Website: crate-barrel
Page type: payment
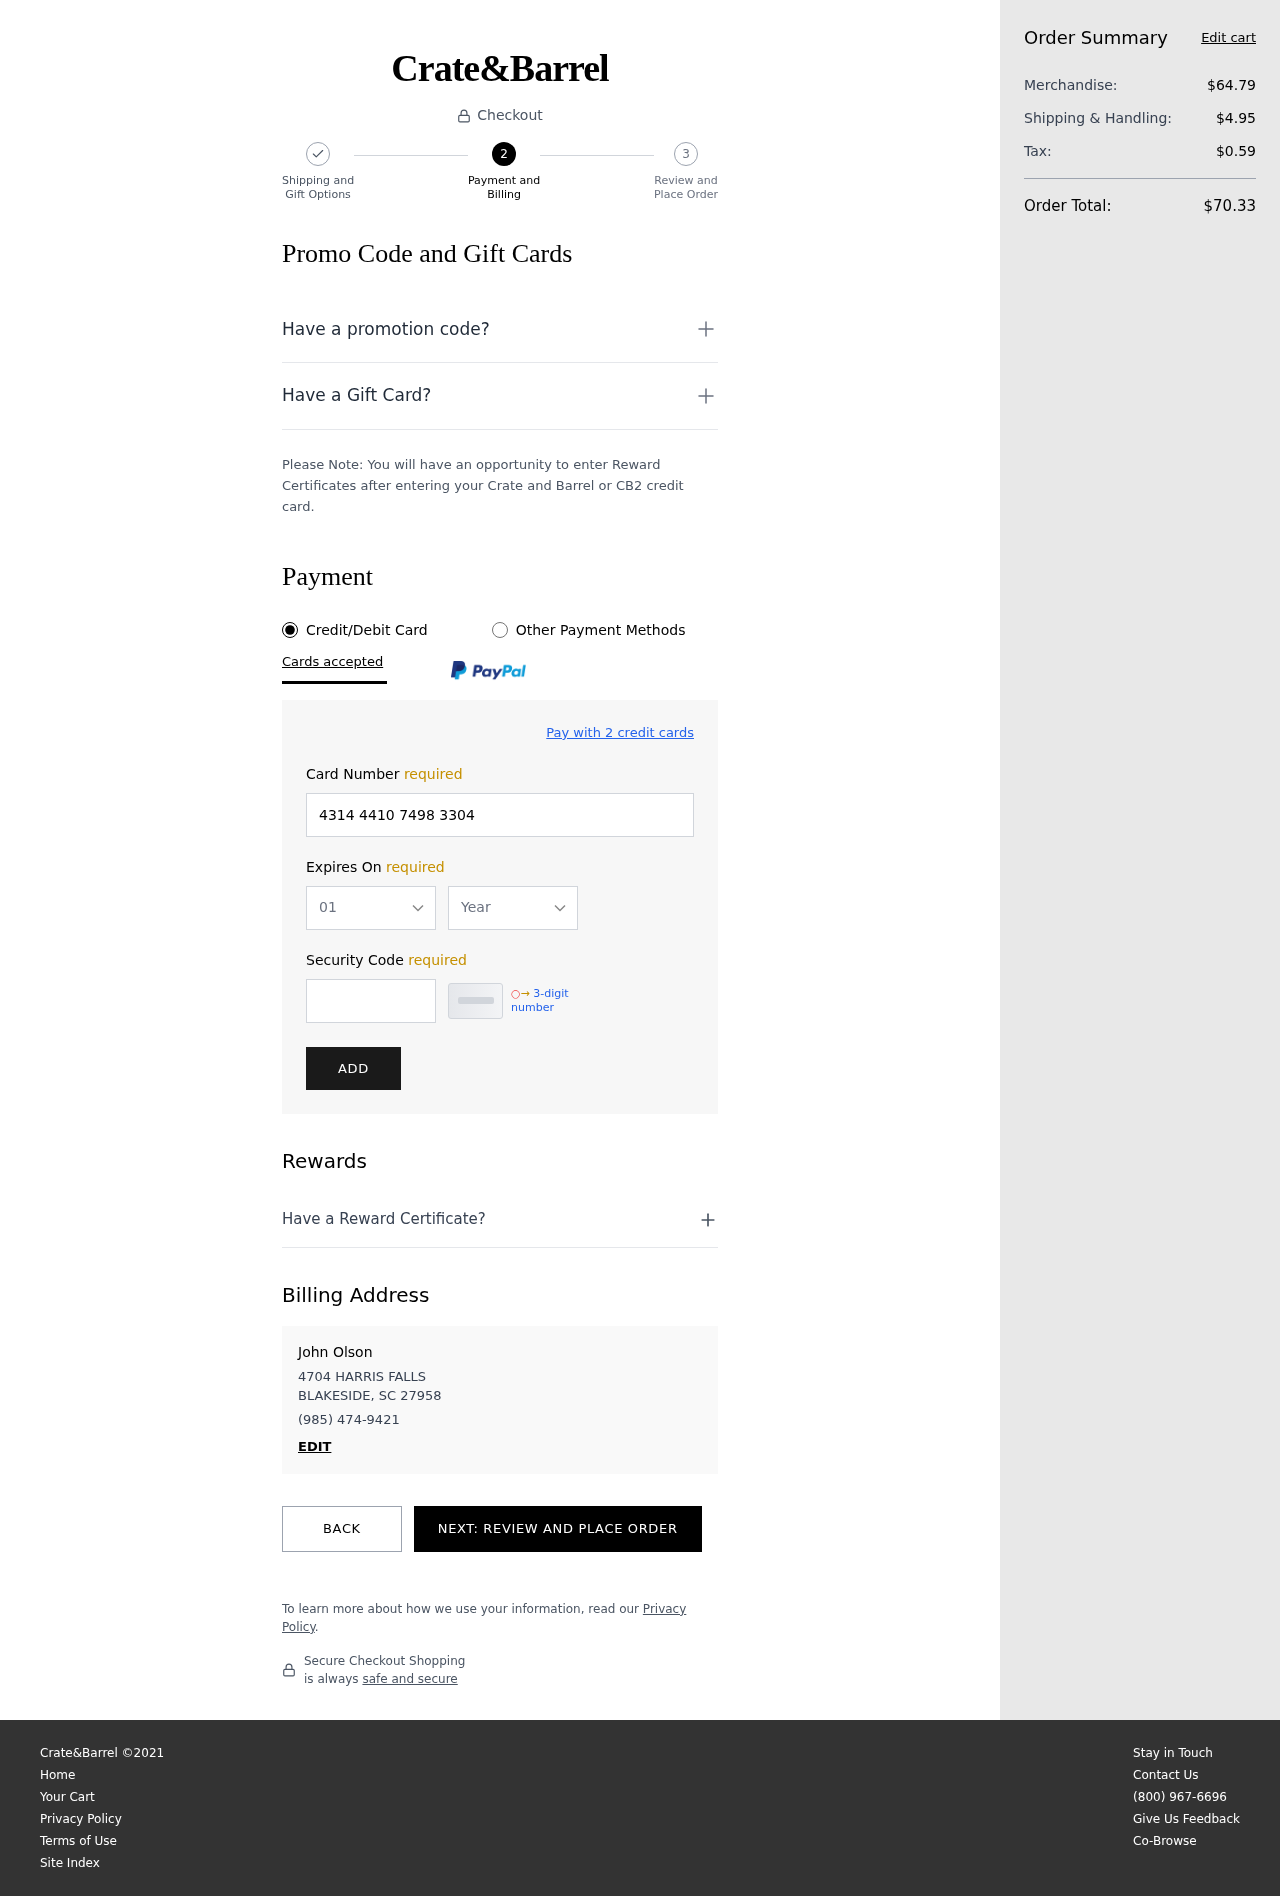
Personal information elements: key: PII_CARD_EXPIRY_MONTH
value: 01
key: PII_CARD_EXPIRY_YEAR
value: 29
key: PII_CITY_STATE_ZIP
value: BLAKESIDE, SC 27958
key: PII_FULLNAME
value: John Olson
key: PII_PHONE
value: (985) 474-9421
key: PII_STREET
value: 4704 HARRIS FALLS
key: PII_CARD_NUMBER
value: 4314 4410 7498 3304
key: PII_CARD_CVV
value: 760
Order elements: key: ORDER_SUBTOTAL
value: $64.79
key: ORDER_SHIPPING_COST
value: $4.95
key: ORDER_TAX
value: $0.59
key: ORDER_TOTAL
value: $70.33